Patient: sex M, age 65
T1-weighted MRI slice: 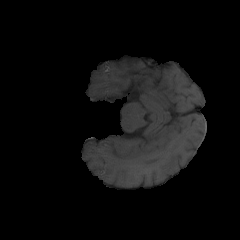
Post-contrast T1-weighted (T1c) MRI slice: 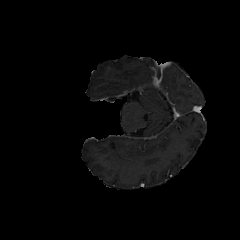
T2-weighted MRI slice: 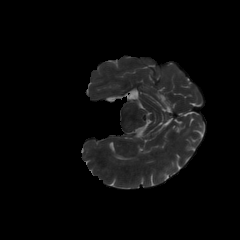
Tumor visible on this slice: no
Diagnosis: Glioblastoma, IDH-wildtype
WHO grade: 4